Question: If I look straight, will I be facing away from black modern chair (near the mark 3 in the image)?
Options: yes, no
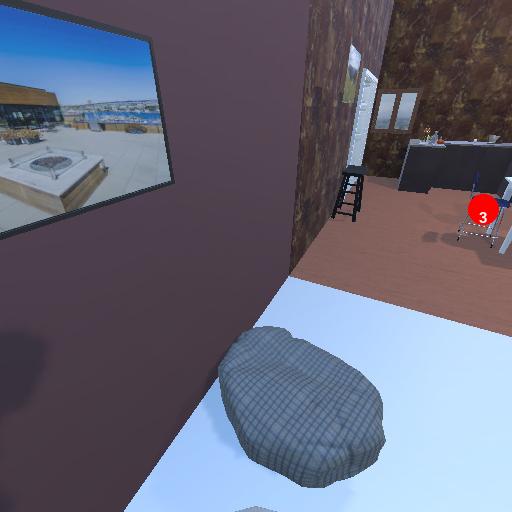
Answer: yes